Question: I have an <URL> to show a selection of columns from a data.frame. The rows are dynamically selected by the user with the 'sidebarPanel', but right now the columns are hard-coded inside the 'gvisTable' call.
I would like to allow the user to dynamically select the columns from a drop-down menu (see snapshot of a similar system from a non-shiny webpage). The key feature I want is to allow resorting of the columns.

Any ideas how to pass this sorted selection of columns in shiny?
I don't mind using something else instead of 'gvisTable' if it does the job.
EDIT: Thanks for showing a solution using the sortable answer. It works both for my old and new versions of shiny. Yet, this does not seem to remember the order upon hitting "Refresh", which would be really nice to have.
So, can it save the last chosen order as a browser cookie or a similar way? The server is authenticated, and I've been told I could put the variable order in a list with the user id as the key. An example of that would be great.
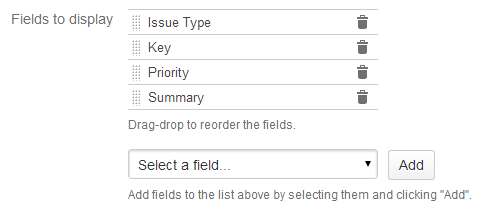
Answer: In Shiny you would have to use multiple selectInput's. However, you could install ShinySky by ZJ (<URL>.
Edit: I don't know about cookies. I use sortable in a larger <URL>. There I have an action button to save the order selected by the user. See Data > Transform > Reorder columns. In the app data is stored in a reactiveValue. To save the data order I use 'values[[input$datasets]] <- values[[input$datasets]][,input$tr_reorder_cols]' where 'input$datasets' is the active dataset, 'input$tr_reorder_cols' is the users selected variable ordering, and 'values' is the reactiveValue that contains the data.
The source for the app is on Github: <URL>
As an alternative, you could also save the order of the variables in a reactiveValue. See the <URL> documentation for details.
Edit:
In global.R define a reactiveValue:
'''
savedOrder <- reactiveValues()
'''
When a user changes the order (this assumes you have userid available as a variable in R):
'''
if(!is.null(input$sortable)) {
savedOrder[[userid]] <- input$sortable
}
'''
Also, you could pass the id-value to returnOrder in case of a refresh:
'''
if(!is.null(savedOrder[[userid]])) {
returnOrder("sortable",savedOrder[[userid]])
} else {
returnOrder("sortable",colnames(dat))
}
'''